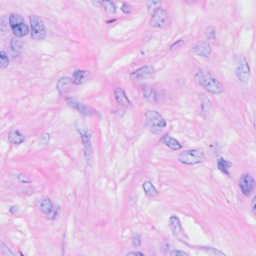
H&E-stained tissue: Breast